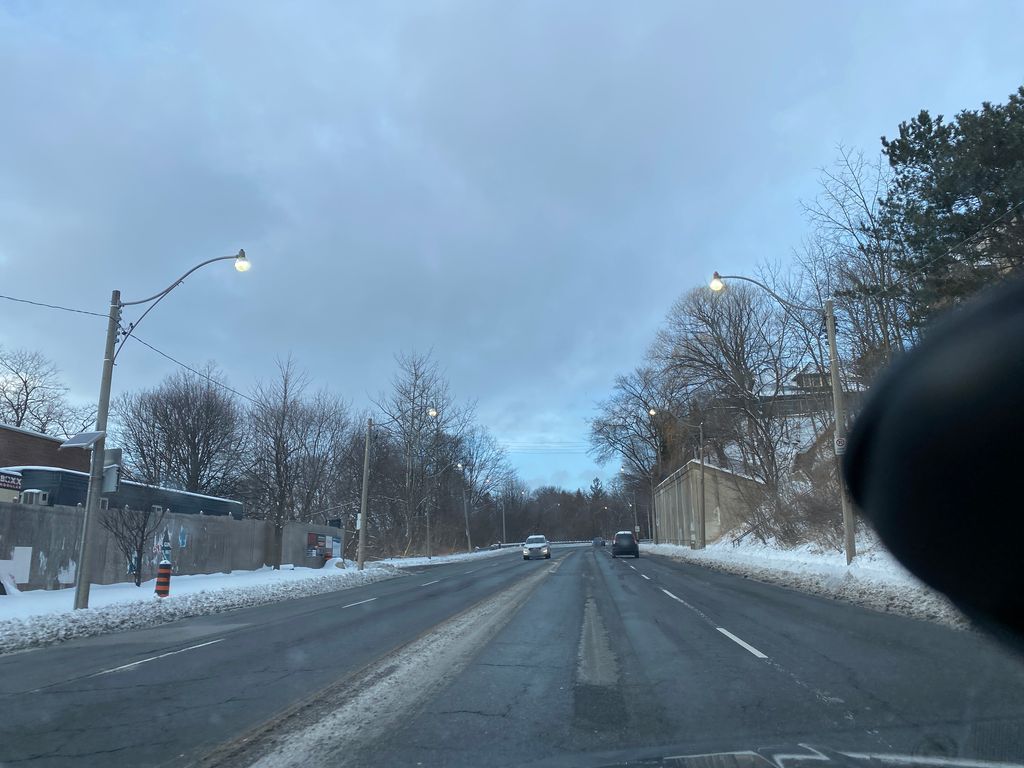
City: toronto